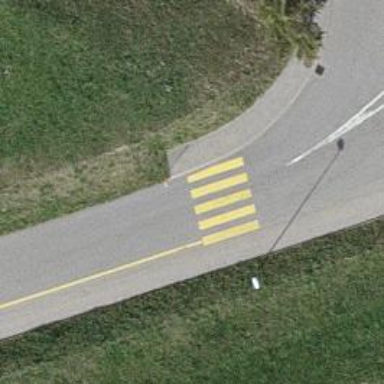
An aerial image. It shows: Marked zebra crossing.